Question: I need to be able to add or minus 1 month from the current date.
So far I have this code:
'''
import SwiftUI
struct DateView: View {
static let dateFormat: DateFormatter = {
let formatter = DateFormatter()
formatter.setLocalizedDateFormatFromTemplate("yyyy MMMM")
return formatter
}()
var date = Date()
var body: some View {
HStack {
Button(action: {
print("Button Pushed")
}) {
Image(systemName: "chevron.left")
.padding()
}
Spacer()
Text("\(date, formatter: Self.dateFormat)")
Spacer()
Button(action: {
print("Button Pushed")
}) {
Image(systemName: "chevron.right")
.padding()
}
}
.padding()
.background(Color.yellow)
}
}
struct DateView_Previews: PreviewProvider {
static var previews: some View {
DateView()
}
}
'''
I would like to change the date displayed to be +1 month or -1 month depending on which chevron I will tap.
I am new to swift and swiftui and don't know what action I should use. I think it's related to DateComponents, but what should I do about it now? I am stuck. Please help me.
To better visualise what I have and want to do, here is an image of my current result:

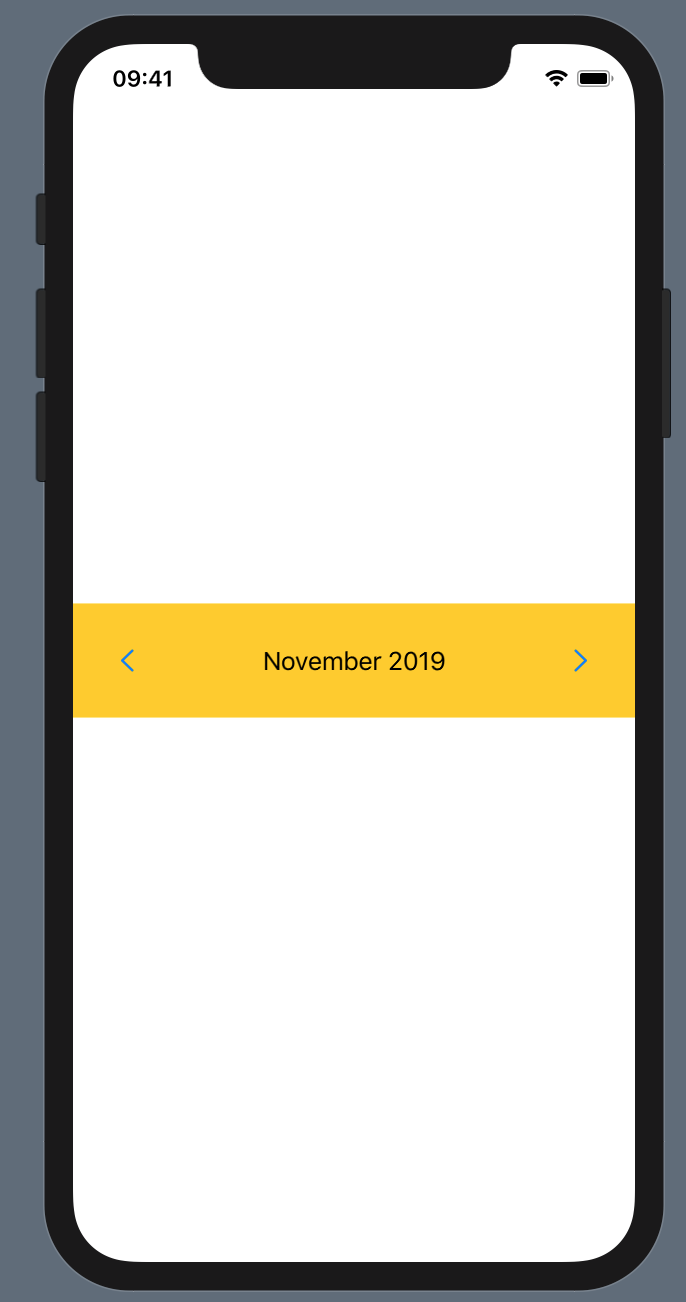
Answer: You can use the 'Calendar' to add or subtract months/days/hours etc to your 'Date'. Apple's documentation on the 'Calendar' can be found <URL>.
Below is a working example, showing how to increase/decrease the month by 1.
'''
struct ContentView: View {
static let dateFormat: DateFormatter = {
let formatter = DateFormatter()
formatter.setLocalizedDateFormatFromTemplate("yyyy MMMM")
return formatter
}()
@State var date = Date()
var body: some View {
HStack {
Button(action: {
print("Button Pushed")
self.changeDateBy(-1)
}) {
Image(systemName: "chevron.left")
.padding()
}
Spacer()
Text("\(date, formatter: Self.dateFormat)")
Spacer()
Button(action: {
print("Button Pushed")
self.changeDateBy(1)
}) {
Image(systemName: "chevron.right")
.padding()
}
}
.padding()
.background(Color.yellow)
}
func changeDateBy(_ months: Int) {
if let date = Calendar.current.date(byAdding: .month, value: months, to: date) {
self.date = date
}
}
}
'''